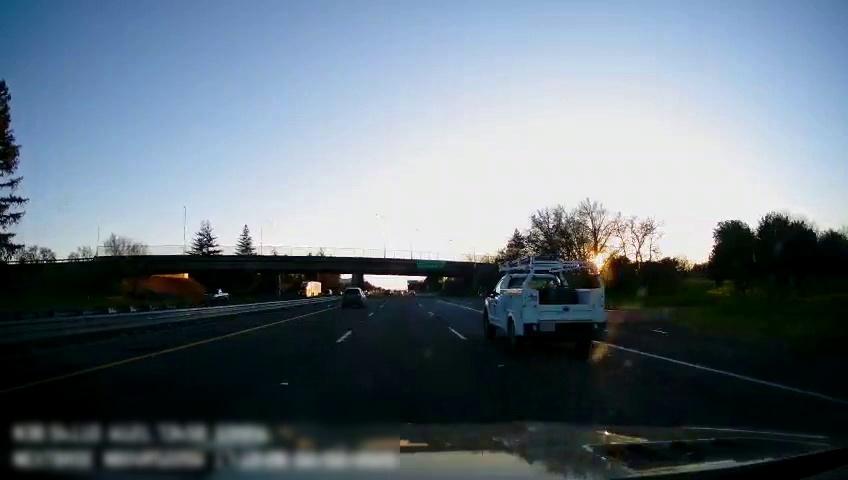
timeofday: Day
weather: Sunny
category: Drivable Space
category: Vehicles | Truck
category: Vehicles | SUV
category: Vehicles | Truck
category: Vehicles | Truck
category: Lanes | Alternate Lane
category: Lanes | Current Lane
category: Lanes | Current Lane
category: Lanes | Alternate Lane
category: Traffic | Signs